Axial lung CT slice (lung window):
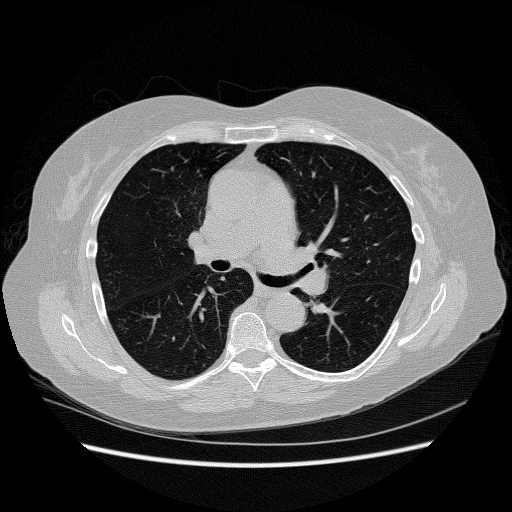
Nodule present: no